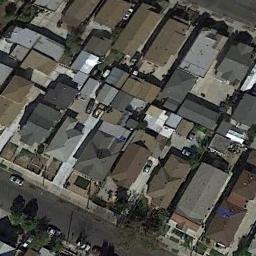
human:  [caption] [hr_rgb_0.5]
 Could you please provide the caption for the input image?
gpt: The houses in the residential area are next to each other .

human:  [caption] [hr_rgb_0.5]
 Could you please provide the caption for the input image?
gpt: A dense residential area with lots of houses next to each other is surrounded by some roads .

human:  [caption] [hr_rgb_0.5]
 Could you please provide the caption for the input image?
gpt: The dense residential is next to the road with some cars .

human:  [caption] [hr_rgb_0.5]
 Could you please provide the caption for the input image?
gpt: There are many roads in densely populated areas and densely arranged houses and trees of different sizes and shapes .

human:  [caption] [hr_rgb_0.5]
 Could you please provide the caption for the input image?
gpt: A dense residential area with gray and brown buildings .